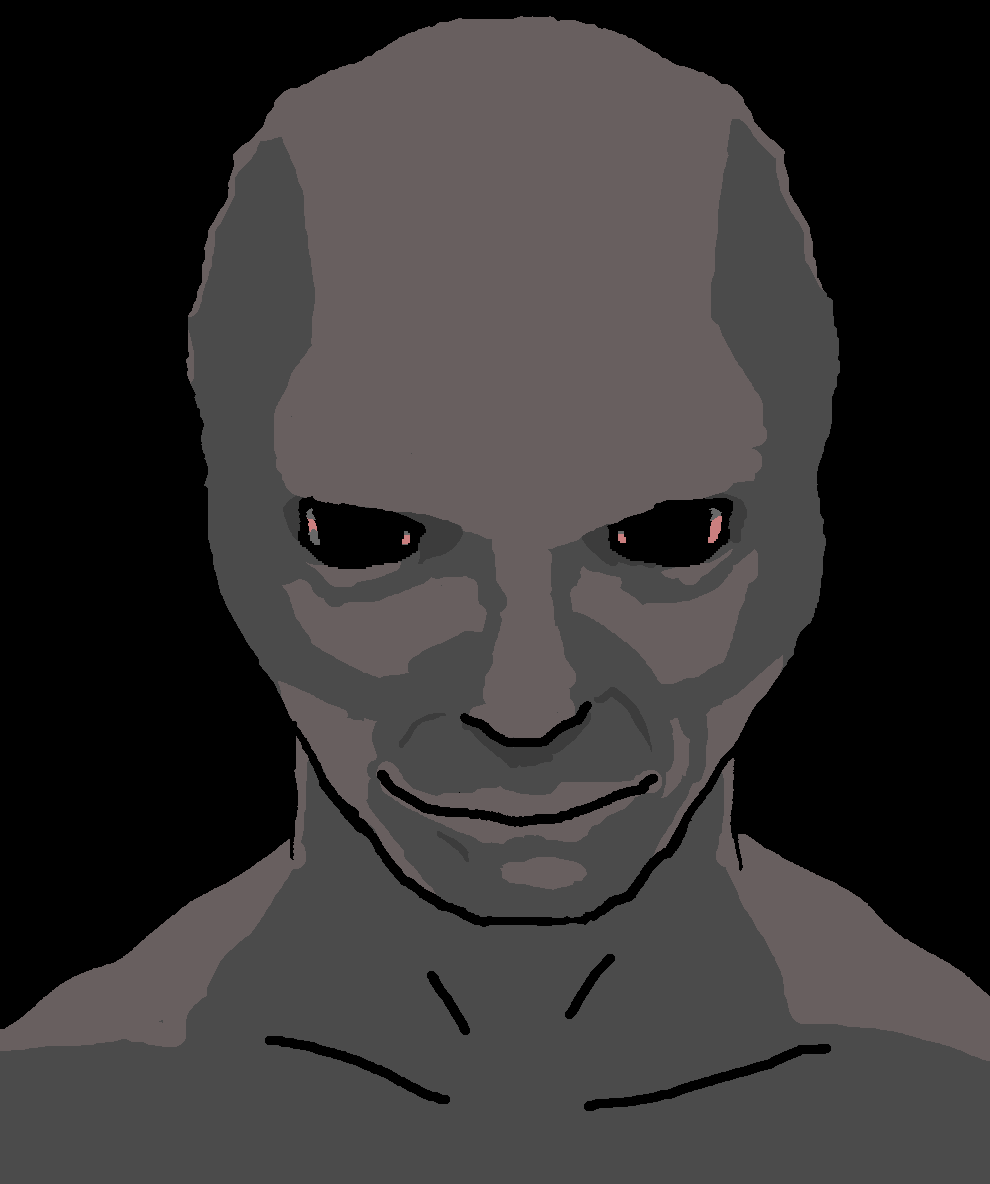
Label: 5_Wojak_with_Background